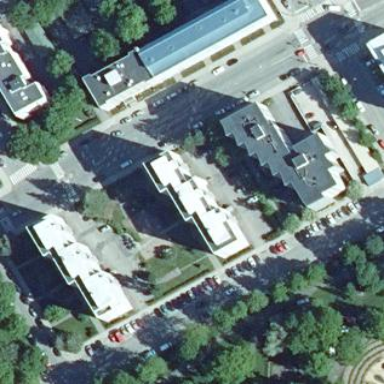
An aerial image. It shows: View of apartment building.